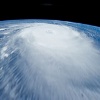
Label: cloud